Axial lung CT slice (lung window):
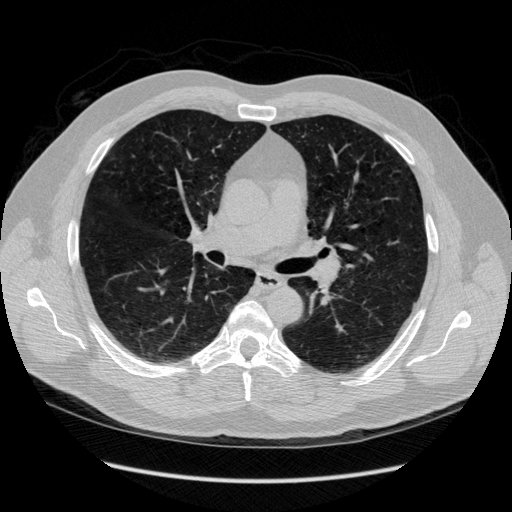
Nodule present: no